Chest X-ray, PA view. Patient: 58 years old, sex F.
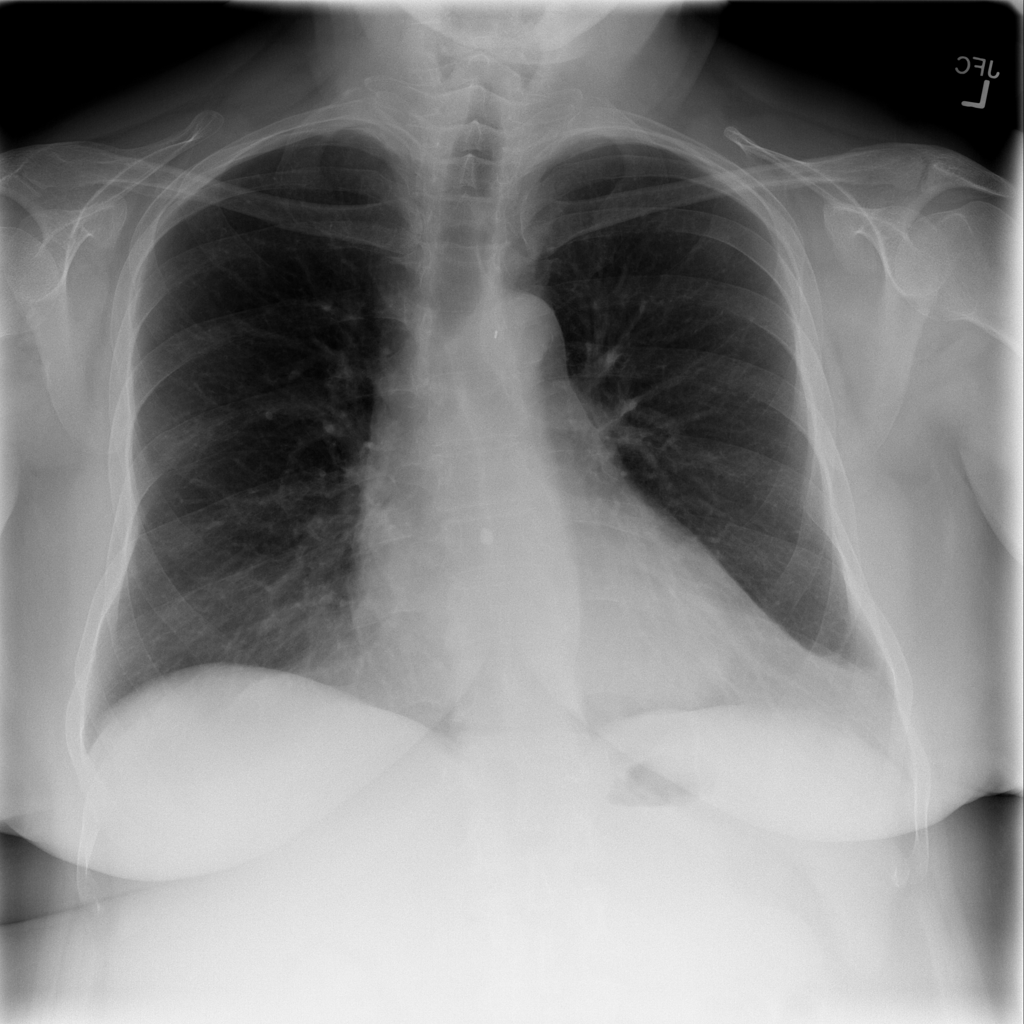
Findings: No Finding